Field crop: tomato
Growth stage: 1
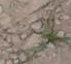
Species: cyperus